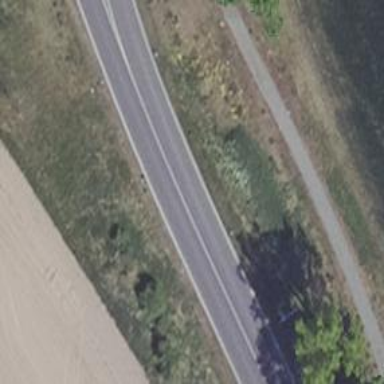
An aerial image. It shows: Secondary road with asphalt surface.